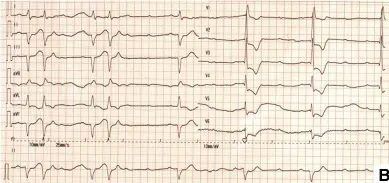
(B) Advanced AVB.
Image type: electrography (ekg)